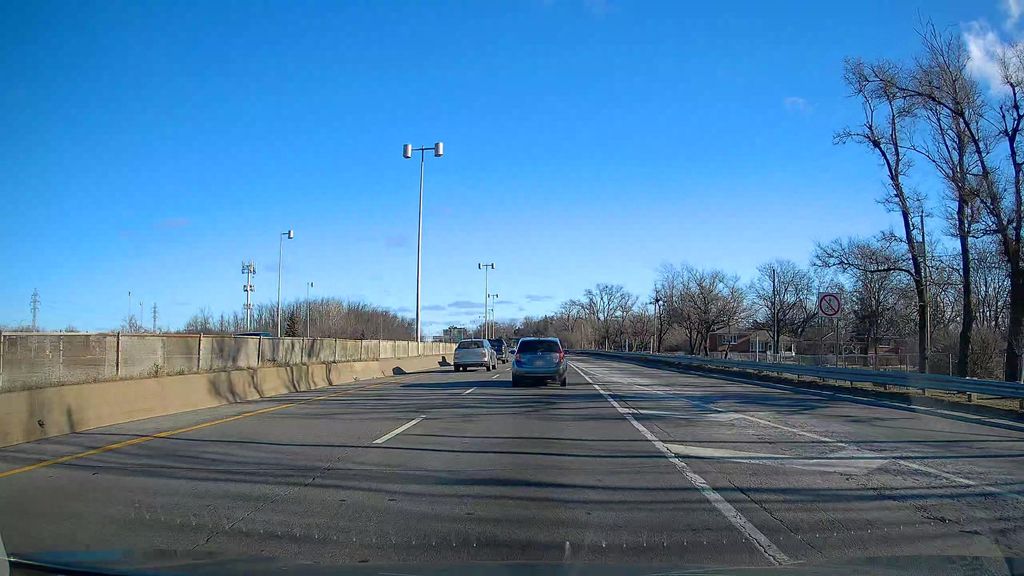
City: montreal